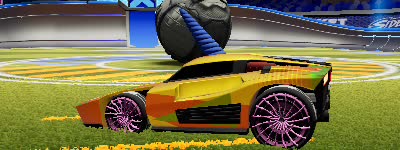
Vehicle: breakout